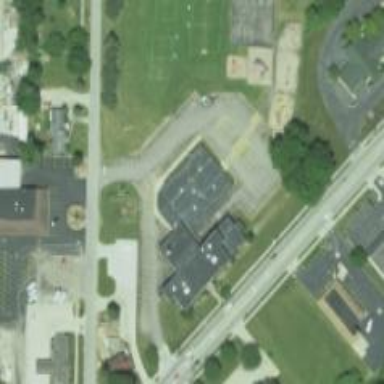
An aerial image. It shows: School.